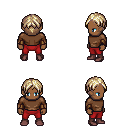
a pixel art fantasy rpg character, male body template, human, dark skin, brown long-sleeve shirt, red pants, white blonde parted hairstyle, leather bracers, maroon shoes, four views (front, back, left, right), 2x2 character sprite sheet, small pixel art, hard edges, no anti-aliasing